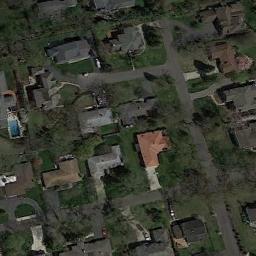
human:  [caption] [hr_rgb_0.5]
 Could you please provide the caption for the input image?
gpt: Many buildings of different shapes are in medium residential area .

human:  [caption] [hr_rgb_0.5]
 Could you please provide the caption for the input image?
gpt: The medium residential is on the grass next to some trees and road .

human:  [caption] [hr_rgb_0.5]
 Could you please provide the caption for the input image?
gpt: The medium residential area has some neatly arranged houses and trees and some roads go through the medium residential area .

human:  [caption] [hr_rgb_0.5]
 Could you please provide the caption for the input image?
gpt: There are only a few houses in a mid-sized residential area .

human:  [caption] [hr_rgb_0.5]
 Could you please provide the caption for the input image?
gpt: There are many black buildings and some brown buildings on the medium residential area .